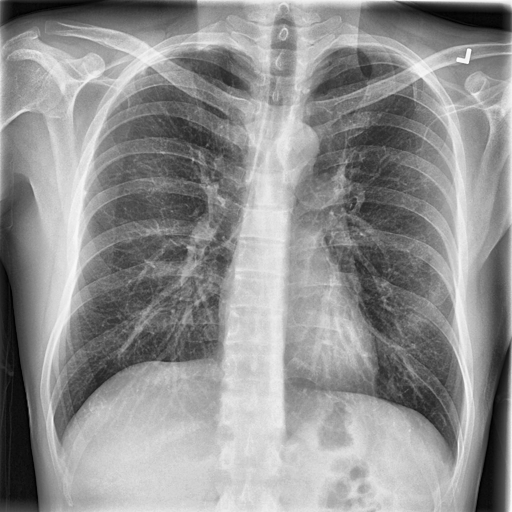
Finding: NORMAL